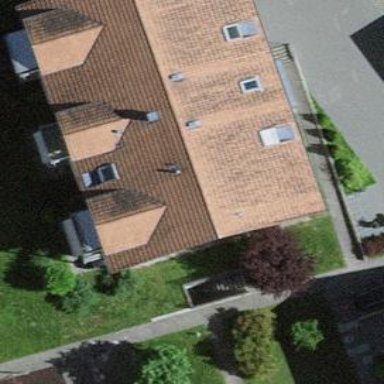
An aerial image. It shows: Residential building.